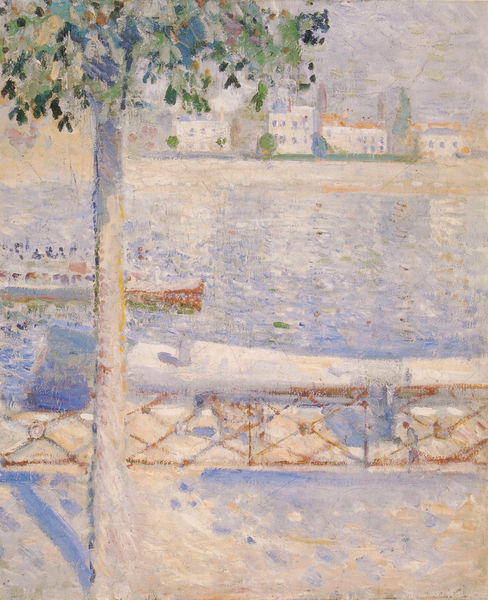
Titel: Die Seine bei St. Cloud
Künstler: Edvard Munch
Standort: Oslo
Institution: Munch-Museet
Schlagwörter: baum, blau, blätter, gemälde, himmel, laub, meer, schatten, wasser, bäume, fluss, gelb, grün, impressionismus, ocker, sand, see, stadt, ufer, äste, braun, bunt, fenster, frankreich, hell, licht, orange, paris, pastell, weiss, gebäude, haus, rot, beige, malerei, ast, horizont, häuser, spiegelung, stamm, brüstung, büsche, gewässer, kanal, sonne, blatt, rosa, boot, boote, hellblau, schiff, schiffe, sommer, strand, wellen, ansicht, fassade, fassaden, ort, pointilismus, mittag, sonnenlicht, dorf, dunst, ausflug, hafen, seine, kai, promenade, flus, strom, freizeit, reflexe, pastellfarben, geländer, still, ortschaft, punkte, bürgersteig, tupfen, seurat, sisley, spiegelungen, signac, atmosphäre, wochenende, windstille, flussufer, häuserfront, gleißend, passagiere, akazien, lau, pastelltöne, hausboot, pizarro, außenlicht, pizzarro, ausflugsboot, point, seinerundfahrt